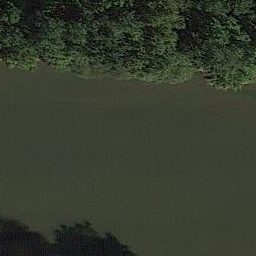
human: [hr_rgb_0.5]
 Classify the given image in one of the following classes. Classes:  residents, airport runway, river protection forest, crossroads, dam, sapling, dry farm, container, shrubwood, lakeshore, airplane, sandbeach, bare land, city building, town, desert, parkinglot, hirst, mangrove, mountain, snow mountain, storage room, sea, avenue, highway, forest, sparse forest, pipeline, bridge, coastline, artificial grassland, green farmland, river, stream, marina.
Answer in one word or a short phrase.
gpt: river protection forest